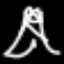
Label: The Eiffel Tower